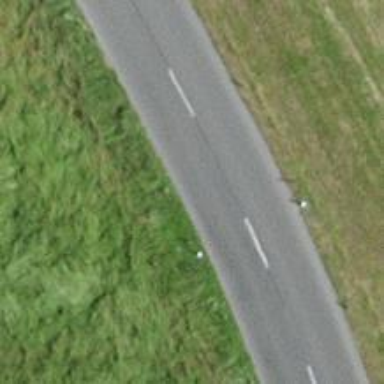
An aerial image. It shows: Tertiary road with asphalt surface.